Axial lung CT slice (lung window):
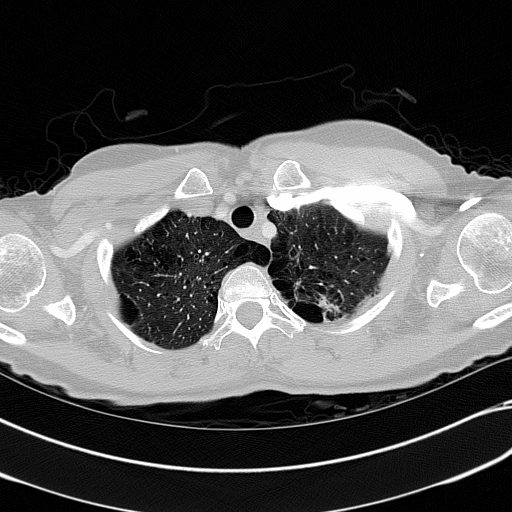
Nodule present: no